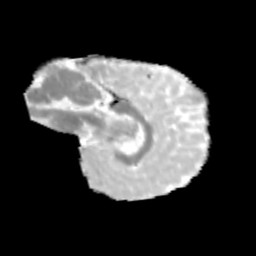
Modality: MD
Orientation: sagittal
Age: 9
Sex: male
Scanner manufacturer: siemens
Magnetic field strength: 3 T
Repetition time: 3.8 s
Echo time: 0.07 s